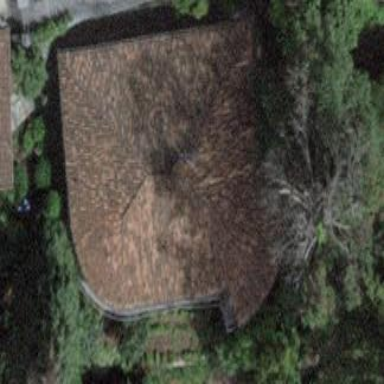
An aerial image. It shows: Building with hipped roof.